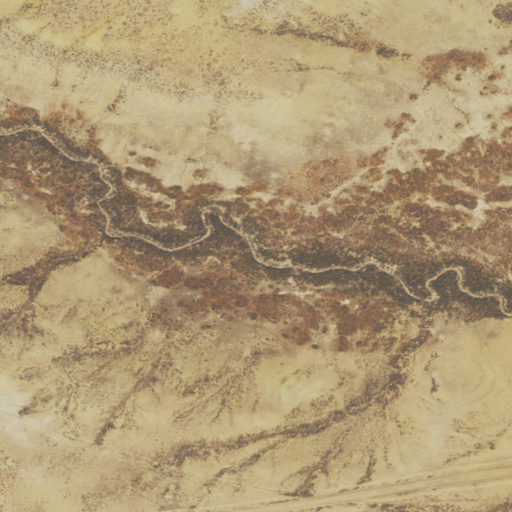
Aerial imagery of valley in Wyoming named Granary Draw containing only shrub